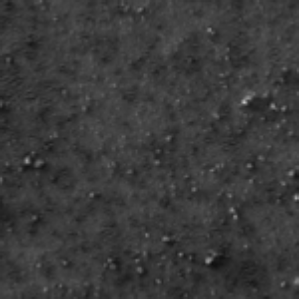
Label: frost